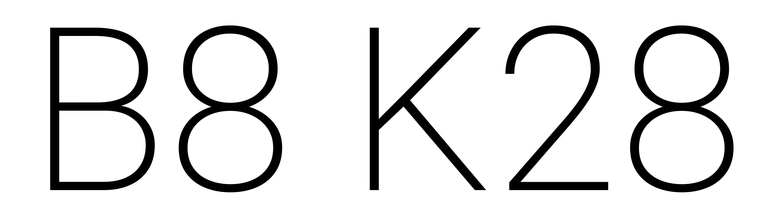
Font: Roboto_ExtraLight